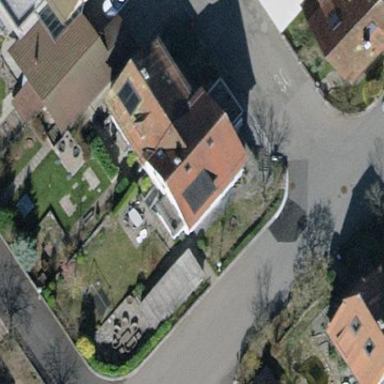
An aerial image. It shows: Building with tile roof.